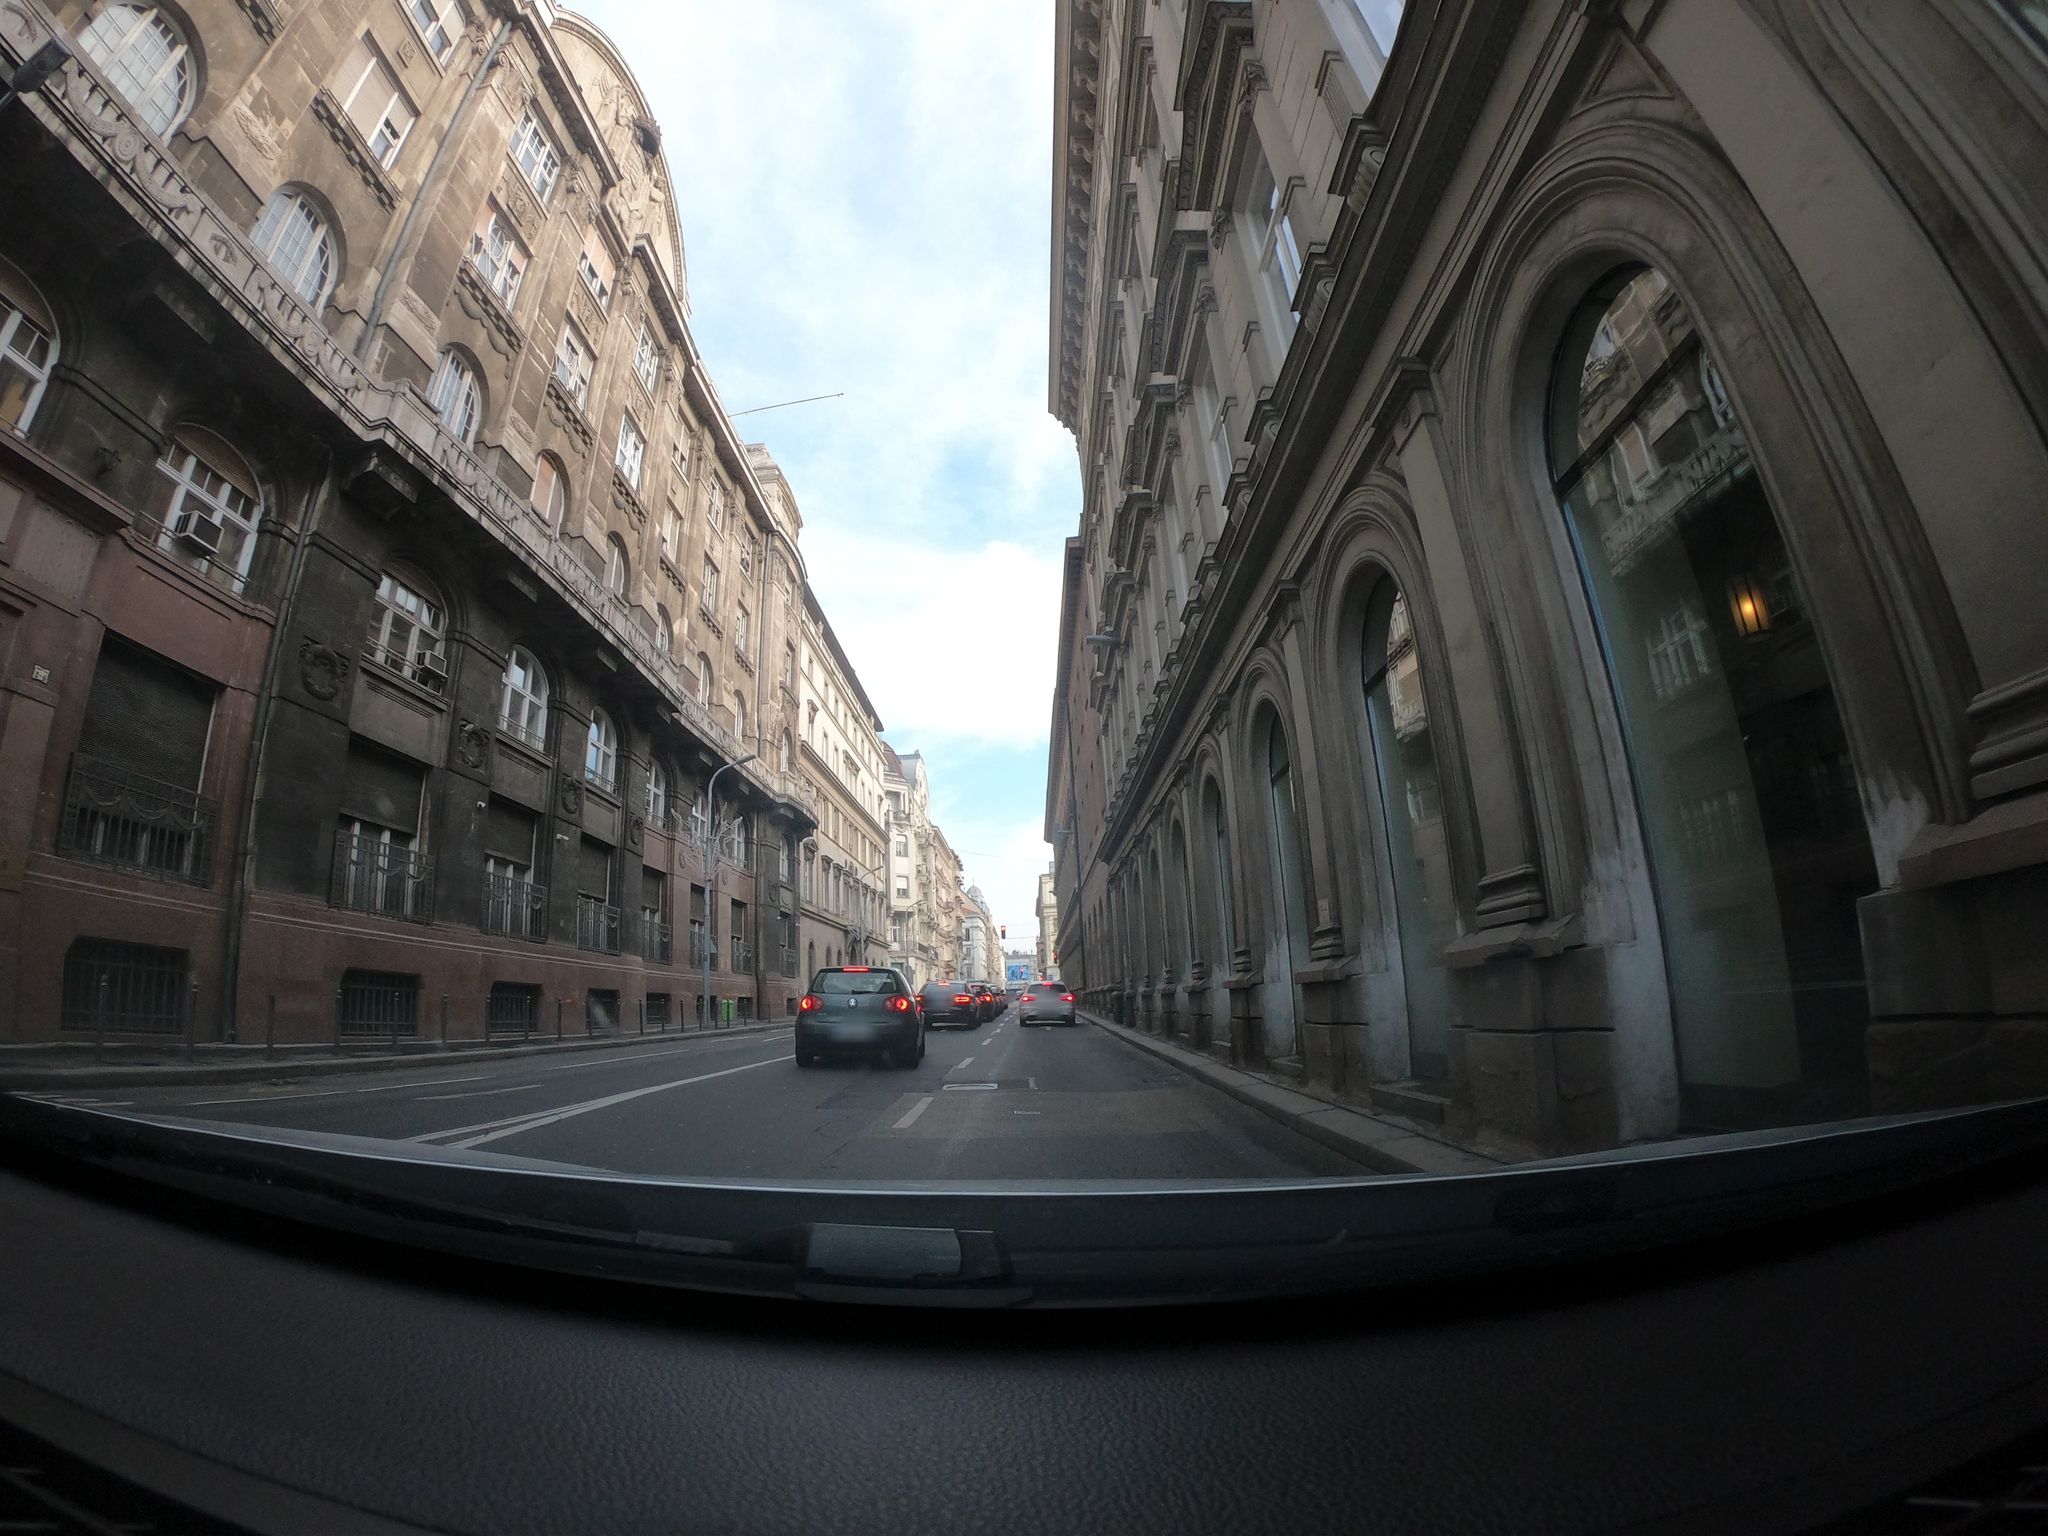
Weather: rainy
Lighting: day
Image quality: good
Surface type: driving surface
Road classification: tertiary
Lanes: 4
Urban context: urban centre
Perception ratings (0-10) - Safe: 4.33, Lively: 8.56, Beautiful: 3.86, Boring: 1.84, Depressing: 7.77, Wealthy: 4.5